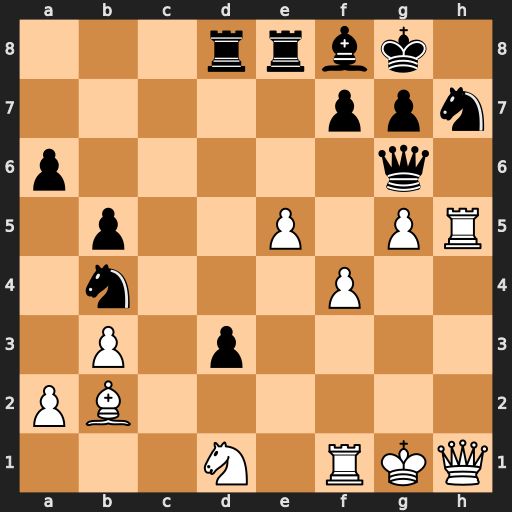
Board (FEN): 3rrbk1/5ppn/p5q1/1p2P1PR/1n3P2/1P1p4/PB6/3N1RKQ
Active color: w
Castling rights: -
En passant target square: -
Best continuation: f5 Bc5+ Kg2